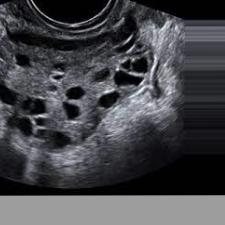
Label: infected